Question: im new to using this site, and im also VERY new to programming (freshman for programming school)
Heres the thing, im doing an assignment for class, which is essentially to write this code for a windows form application to calculate some simple stuff. Easy enough, but ive entered the code exactly, and every time i use the 'yes' or 'no' buttons on my form, nothing generates. Ill post my code and also my program being run, and i hope someone might be able to help me. The answer could be obvious, im just still a novice. Thanks in advance!
---
'''
using System;
using System.Collections.Generic;
using System.ComponentModel;
using System.Data;
using System.Drawing;
using System.Linq;
using System.Text;
using System.Threading.Tasks;
using System.Windows.Forms;
namespace LoopingBankBalGUI
{
partial class Form1 : Form
{
double bankBal = 1000;
const double INT_RATE = 0.04;
private void yesButton_Click(object sender, EventArgs e)
{
outputLabel.Text += String.Format("Bank balance is {0}
",
bankBal.ToString("C"));
bankBal = bankBal + bankBal * INT_RATE;
}
private void noButton_Click(object sender, EventArgs e)
{
outputLabel.Text = "Have a nice day!";
}
public Form1()
{
InitializeComponent();
}
private void Form1_Load(object sender, EventArgs e)
{
}
}
}
'''
This is a picture of my form itself:

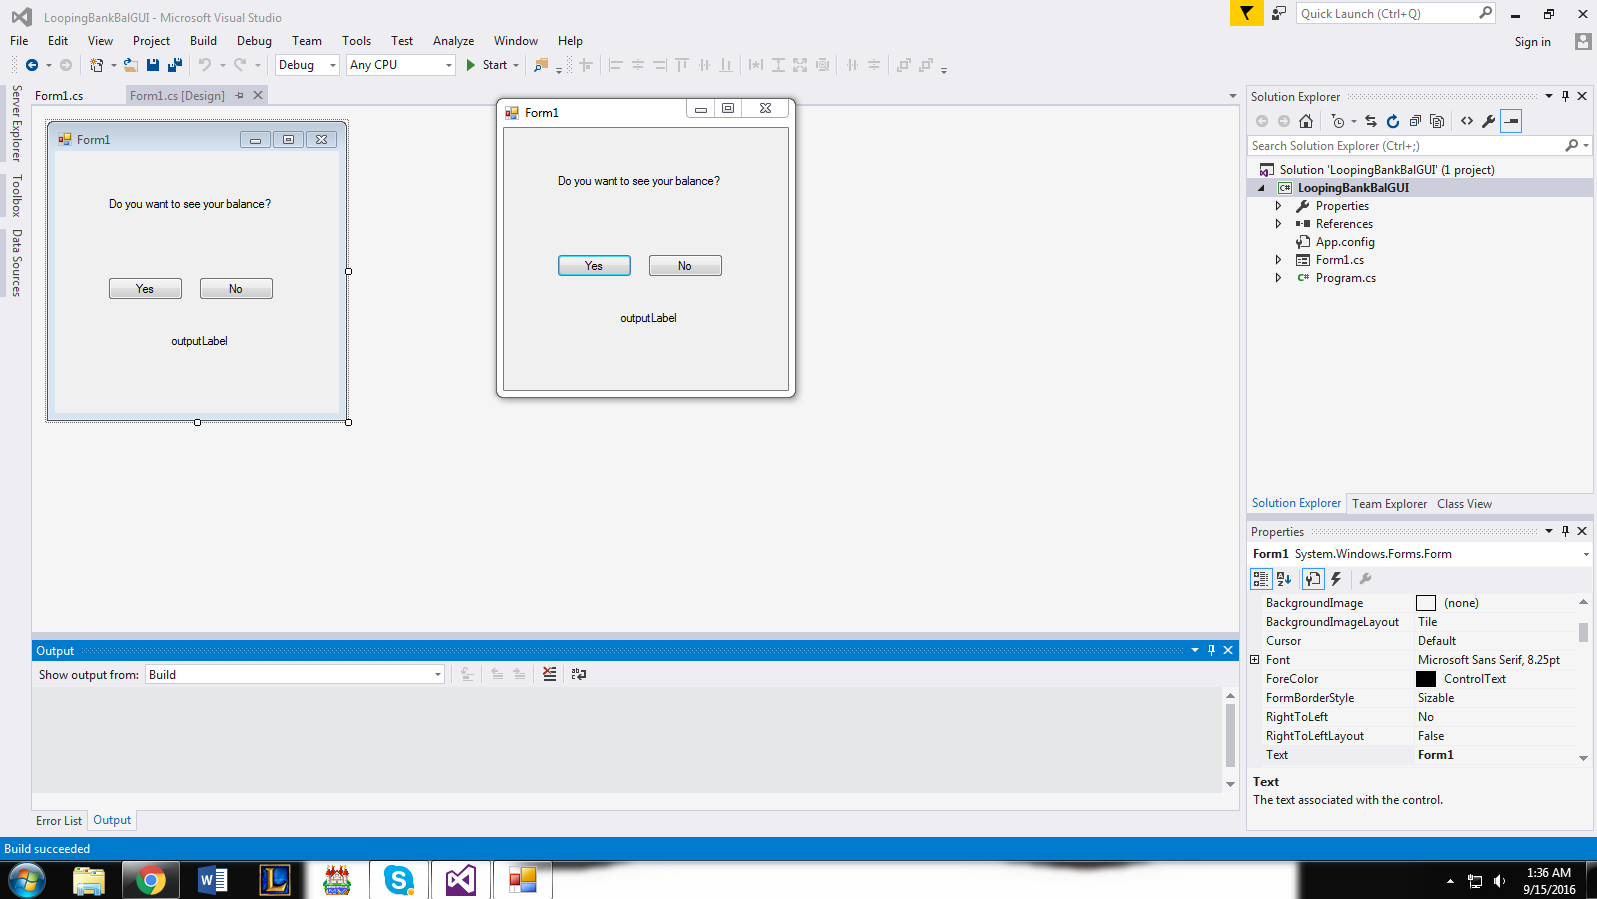
Answer: I think you need to verify whether the EventHandler method is added to your button click event in the designer.cs file.
'''
private void InitializeComponent()
{
this.button1 = new System.Windows.Forms.Button();
this.SuspendLayout();
//
// button1
//
this.button1.Location = new System.Drawing.Point(112, 117);
this.button1.Name = "button1";
this.button1.Size = new System.Drawing.Size(75, 23);
this.button1.TabIndex = 0;
this.button1.Text = "button1";
this.button1.UseVisualStyleBackColor = true;
this.button1.Click += new System.EventHandler(this.button1_Click);
//
// Form1
//
this.AutoScaleDimensions = new System.Drawing.SizeF(6F, 13F);
this.AutoScaleMode = System.Windows.Forms.AutoScaleMode.Font;
this.ClientSize = new System.Drawing.Size(284, 262);
this.Controls.Add(this.button1);
this.Name = "Form1";
this.Text = "Form1";
this.ResumeLayout(false);
}
'''
In the above code please notice the code:
> this.button1.Click += new System.EventHandler(this.button1_Click);
The button click event is added this way.
The problem you are facing is because <URL>
in your code yesButton_Click method is added to the click event when the user first clicks the button. So first time the yesButton_Click method is not called.
So you are not getting the output at first time.
In the InitializeComponent() method you have to attach the yesButton_Click method to the button click event. So that the method is attached when the form is loaded. Then by now if you click in the first time only you will get the result.
Your code should look like this below
'''
public partial class Form1 : Form
{
public Form1()
{
InitializeComponent();
}
double bankBal = 1000;
const double INT_RATE = 0.04;
private void yesButton_Click(object sender, EventArgs e)
{
outputLabel.Text += String.Format("Bank balance is {0}
",
bankBal.ToString("C"));
bankBal = bankBal + bankBal * INT_RATE;
}
private void noButton_Click(object sender, EventArgs e)
{
outputLabel.Text = "Have a nice day!";
}
}
'''
To attach your yesButton_Click and noButton_Click methods to respective buttons you need to go to properties window and select the corresponding methods:
<URL>
By doing so method is getting is attached to the button click event when the form is loaded.